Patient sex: M
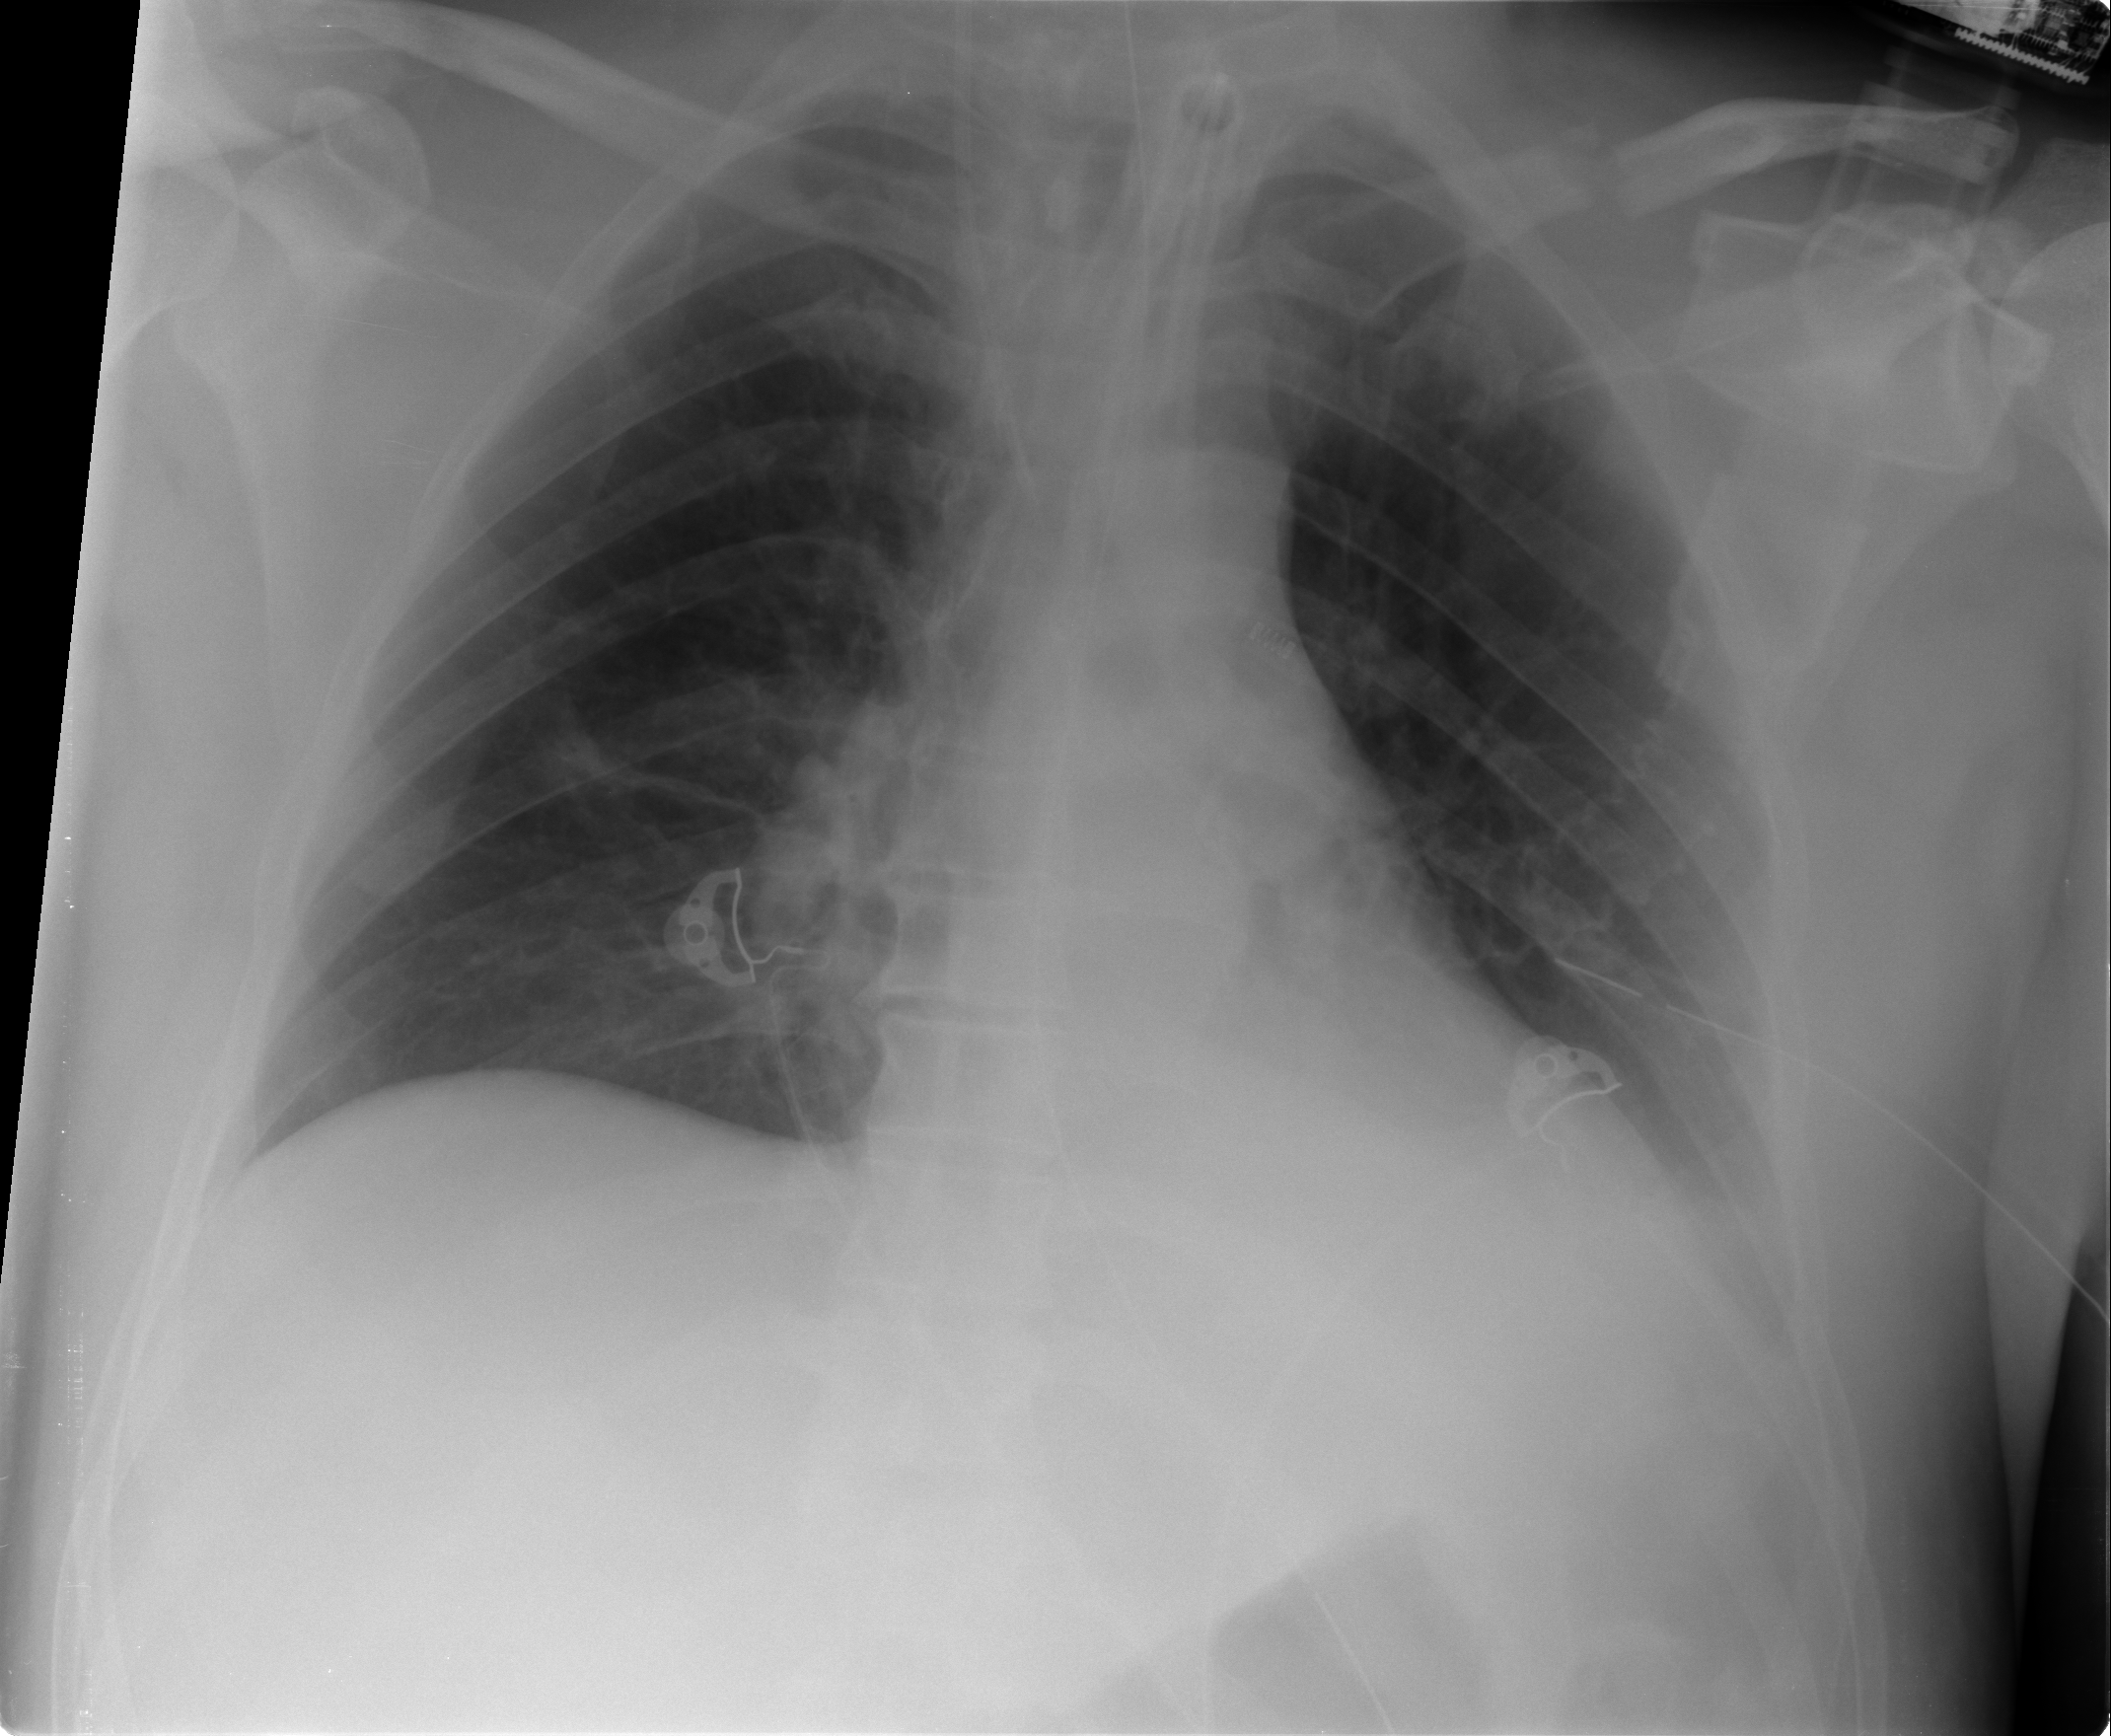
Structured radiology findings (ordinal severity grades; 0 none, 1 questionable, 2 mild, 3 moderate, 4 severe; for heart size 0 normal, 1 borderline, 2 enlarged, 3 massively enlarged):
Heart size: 0
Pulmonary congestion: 0
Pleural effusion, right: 0
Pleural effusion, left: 2
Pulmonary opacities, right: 0
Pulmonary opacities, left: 0
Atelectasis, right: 2
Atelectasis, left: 2